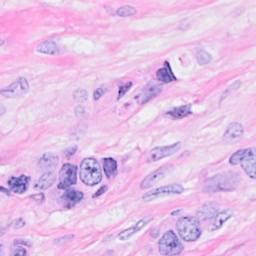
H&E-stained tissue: Breast